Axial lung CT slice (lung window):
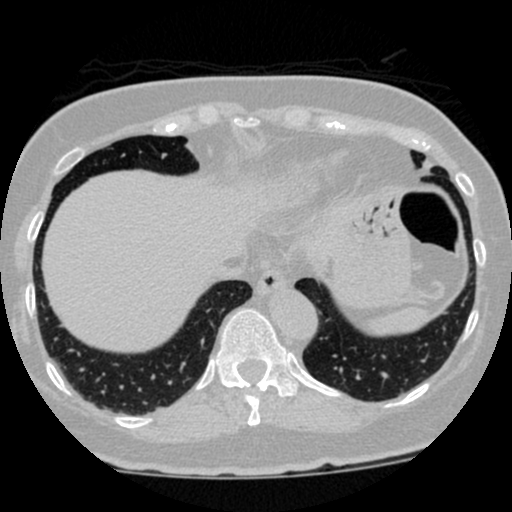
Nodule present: no